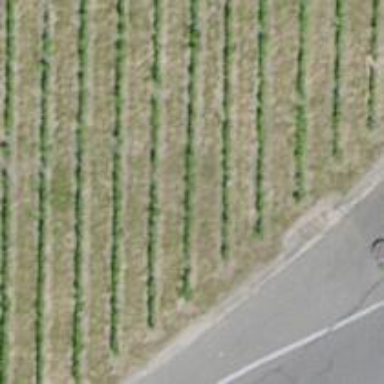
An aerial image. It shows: Vineyard with grape crops.